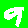
Digit: 9